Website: crate-barrel
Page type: customer-info-address
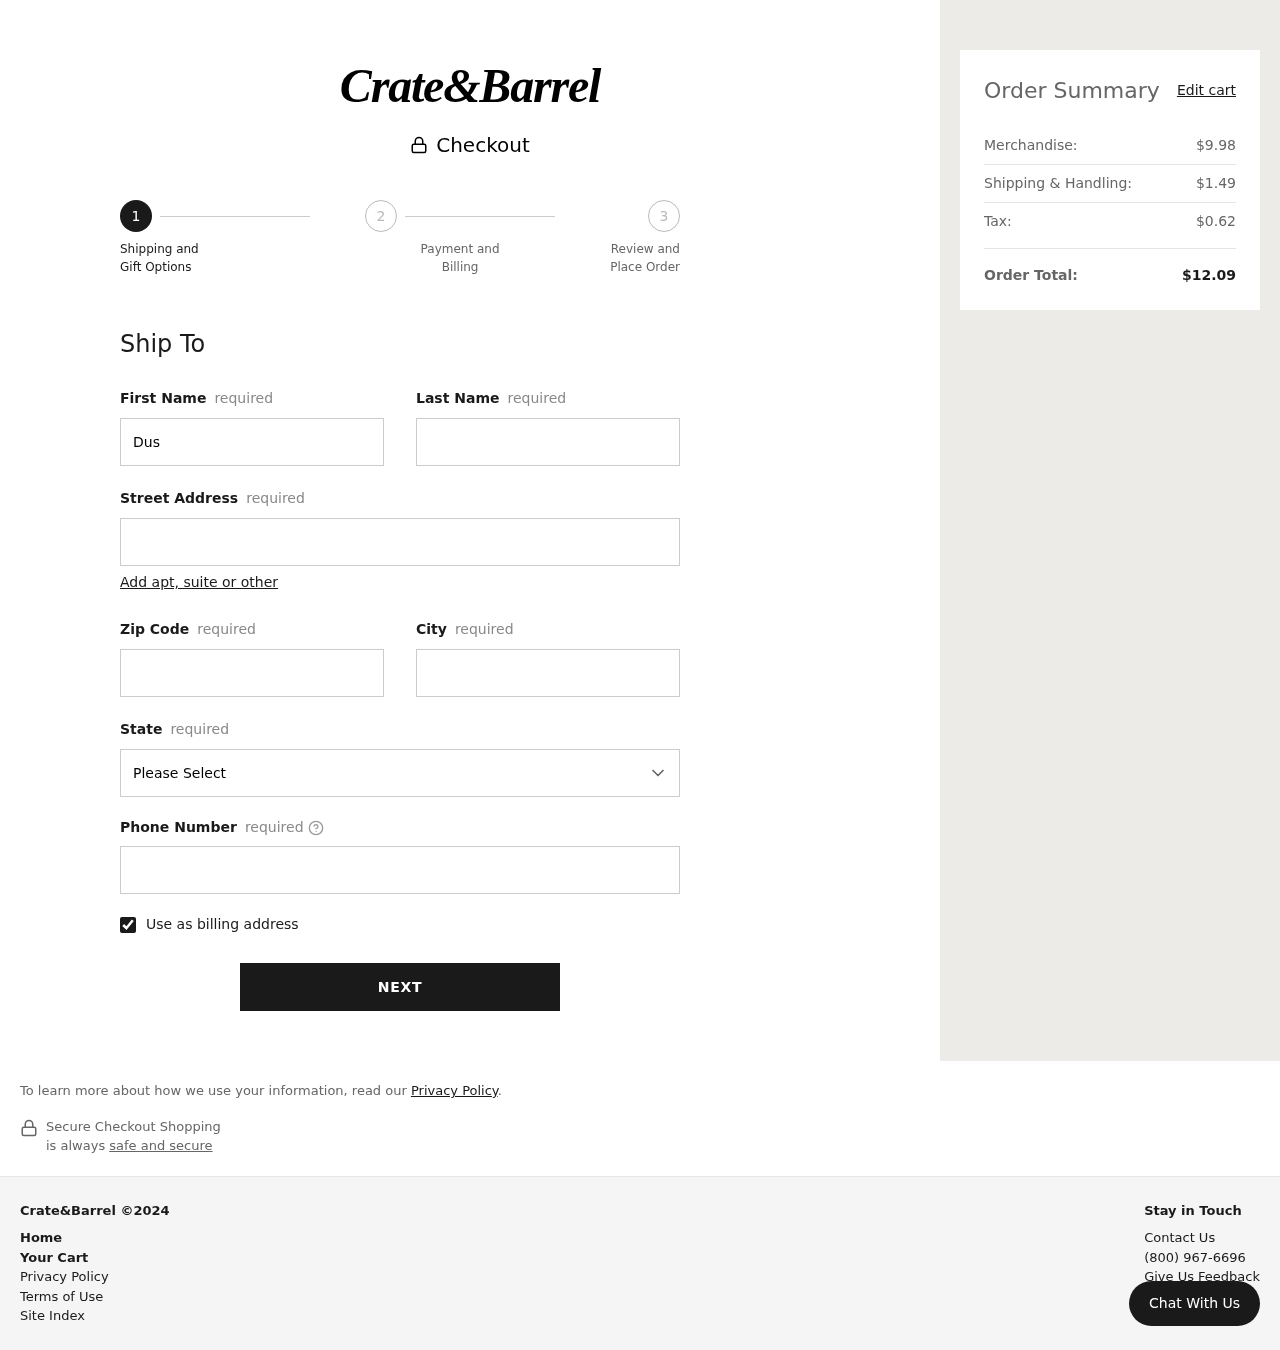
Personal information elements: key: PII_CITY
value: Reevesstad
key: PII_FIRSTNAME
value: Dustin
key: PII_LASTNAME
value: Robbins
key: PII_PHONE
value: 2033886750
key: PII_POSTCODE
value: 86513
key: PII_STATE
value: Michigan
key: PII_STREET
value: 0758 Rebecca Village
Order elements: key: ORDER_SUBTOTAL
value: $9.98
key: ORDER_SHIPPING_COST
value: $1.49
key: ORDER_TAX
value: $0.62
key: ORDER_TOTAL
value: $12.09